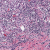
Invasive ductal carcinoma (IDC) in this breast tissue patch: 1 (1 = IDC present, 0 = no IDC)